На гладком горизонтальном столе лежат два одинаковых кубика массой $m$ каждый. Кубики соединены пружинкой жесткости $k$. Длина пружинки в нерастянутом состоянии $l_{0}$ (см. рисунок). На левый кубик внезапно начинает действовать сила $\vec{F}$, постоянная по модулю и направлению.
Найдите минимальное и максимальное расстояние между кубиками при движении системы.
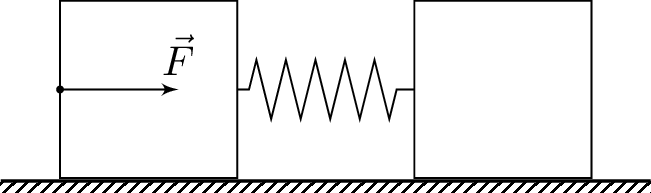
Ответ: $$ l_{\min}=l_{0}-x_{2}=l_{0}-\frac{F}{k}. $$ $$ l_{\max}=l_{0}-x_{1}=l_{0} . $$
Темы:
T, Механика, Динамика, Движение связанных тел, Колебания, Всероссийские, Упругость, Пружина